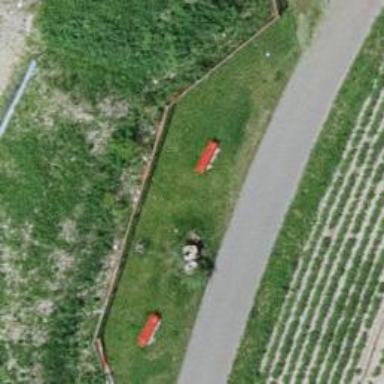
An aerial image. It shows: Red bench.